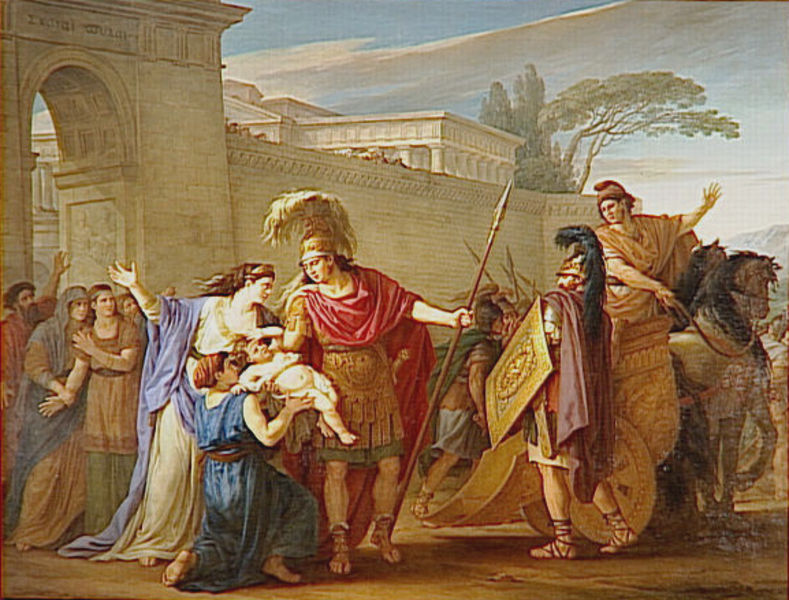
Titel: Les adieux d'Hector et d'Andromaque, Hectors Abschied von seiner Frau Andromache
Künstler: Joseph Marie Vien
Standort: Paris
Institution: Musée du Louvre
Schlagwörter: baum, blau, feder, gemälde, gruppe, himmel, kampf, mann, umhang, weiß, wolken, bäume, frauen, gelb, grün, menschen, ocker, stadt, braun, frau, geste, hell, hut, kleid, kleider, männer, szene, ölbild, rot, wand, architektur, federn, herodes, gesten, öl, horizont, gewand, gold, tücher, gewänder, kind, klassizismus, mutter, karren, kinder, pferd, pferde, reiter, federbusch, mähne, füße, bogen, stab, gebirge, mauer, baby, rad, wagen, krieg, historienbild, lanze, soldaten, sandalen, feinmalerei, tor, stadtrand, schild, ruine, panzer, antike, burg, palast, torbogen, abschied, festung, raub, schilder, knien, soldat, volk, helm, mythologie, ritter, rüstung, rom, kleinkind, römer, stadttor, helme, sandale, jesus, gut, pfer, mythos, flehen, krieger, griechenland, historismus, stadtmauer, lanzen, feldherr, tempel, opfer, speer, speere, töten, aufbruch, streitwagen, orientalismus, anbetung, gabe, tunika, grieche, bitten, römisch, athen, säugling, triumphbogen, schilde, rüstungen, troja, nero, architketur, alexander, roter umhang, kindermord, ruhm, darbietung, opfern, begegnung vater mutter kind, bethlehemescher kindermord, holzräder, kampfwagen, troia, gloria, diane, i, kind mit hund, b<áume